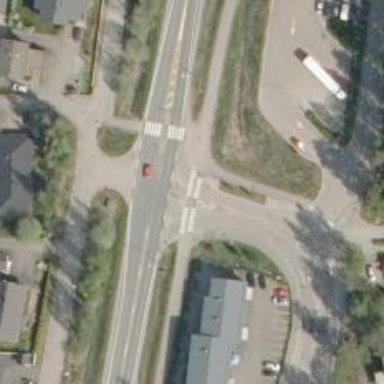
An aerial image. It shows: Asphalt cycleway with marked zebra crossing and crossing island.